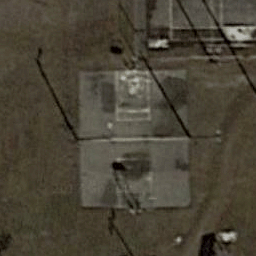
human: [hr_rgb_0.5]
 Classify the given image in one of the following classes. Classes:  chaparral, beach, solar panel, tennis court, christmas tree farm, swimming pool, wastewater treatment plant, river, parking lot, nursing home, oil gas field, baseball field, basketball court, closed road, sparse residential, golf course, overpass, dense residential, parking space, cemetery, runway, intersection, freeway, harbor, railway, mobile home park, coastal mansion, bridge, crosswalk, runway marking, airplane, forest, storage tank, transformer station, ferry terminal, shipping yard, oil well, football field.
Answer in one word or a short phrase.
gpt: basketball court